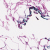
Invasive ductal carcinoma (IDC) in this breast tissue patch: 0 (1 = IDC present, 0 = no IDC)